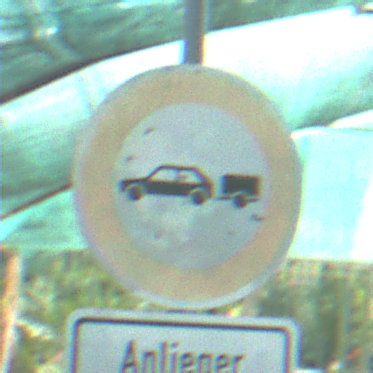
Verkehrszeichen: VerbotPersonenkraftwagenMitAnhaenger
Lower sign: PersonengruppenFrei2
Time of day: MorningAfternoon
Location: Roofed (Special)
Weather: PartlyCloudy
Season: NotSpecified
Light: Natural